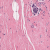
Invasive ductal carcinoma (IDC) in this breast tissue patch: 0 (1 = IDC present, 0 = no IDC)